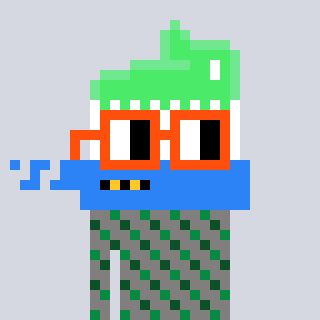
a pixel art character with square orange glasses, a toothbrush-shaped head and a bluegrey-colored body on a cool background